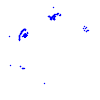
Particle: kaon